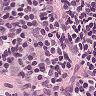
Metastatic tissue present: no